Question: Given the supply, demand, and route table for this logistics problem, what is the minimum total cost? Please provide the answer as an integer.
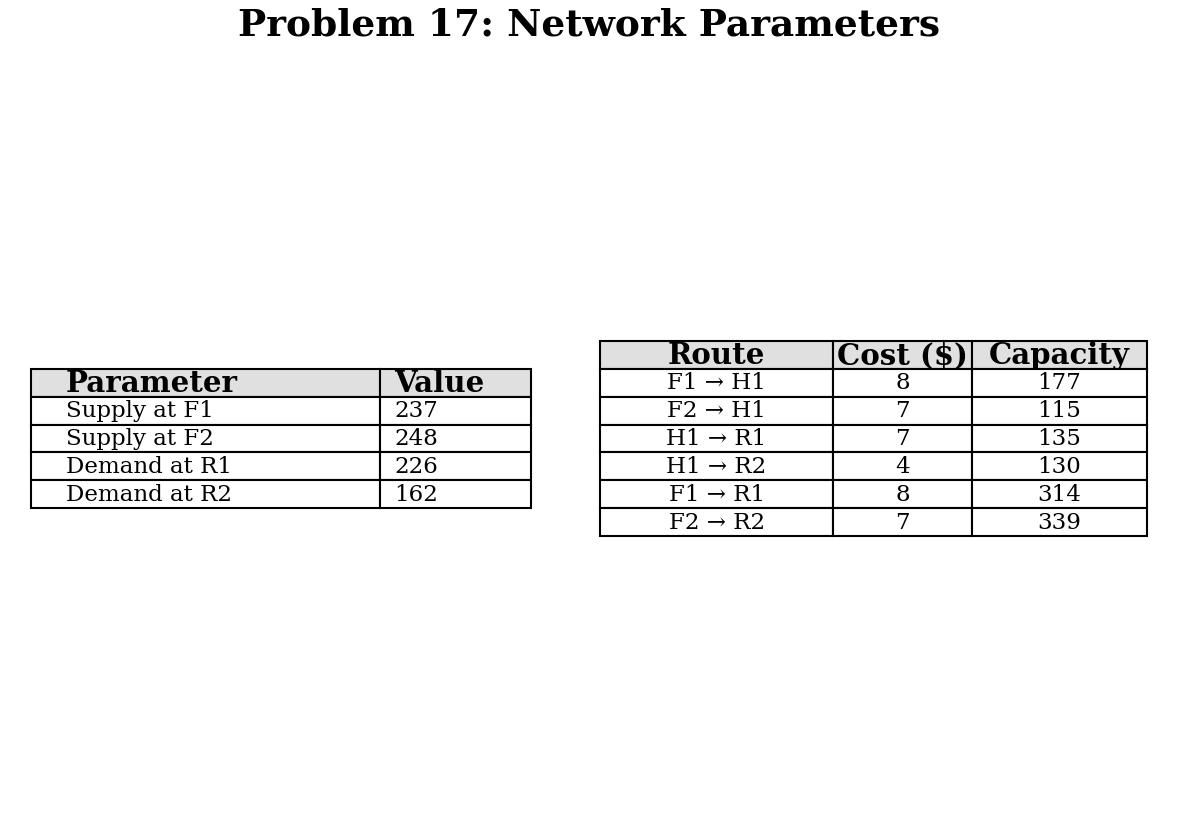
Answer: 2942